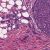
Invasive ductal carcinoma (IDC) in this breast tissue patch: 0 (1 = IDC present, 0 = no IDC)